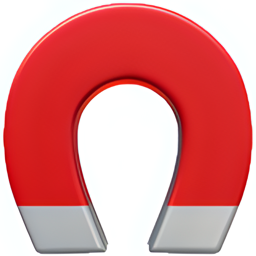
Name: magnet
Emoji: 🧲
Group: Objects
Sub-group: tool